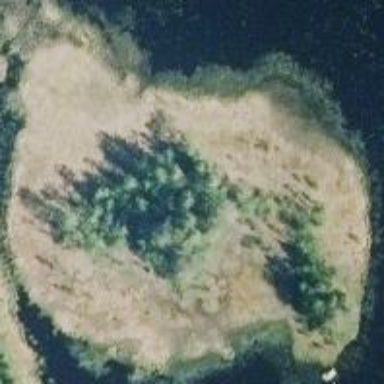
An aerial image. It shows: Island within wetland area.